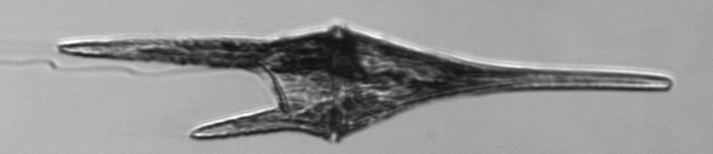
Label: Tripos_furca